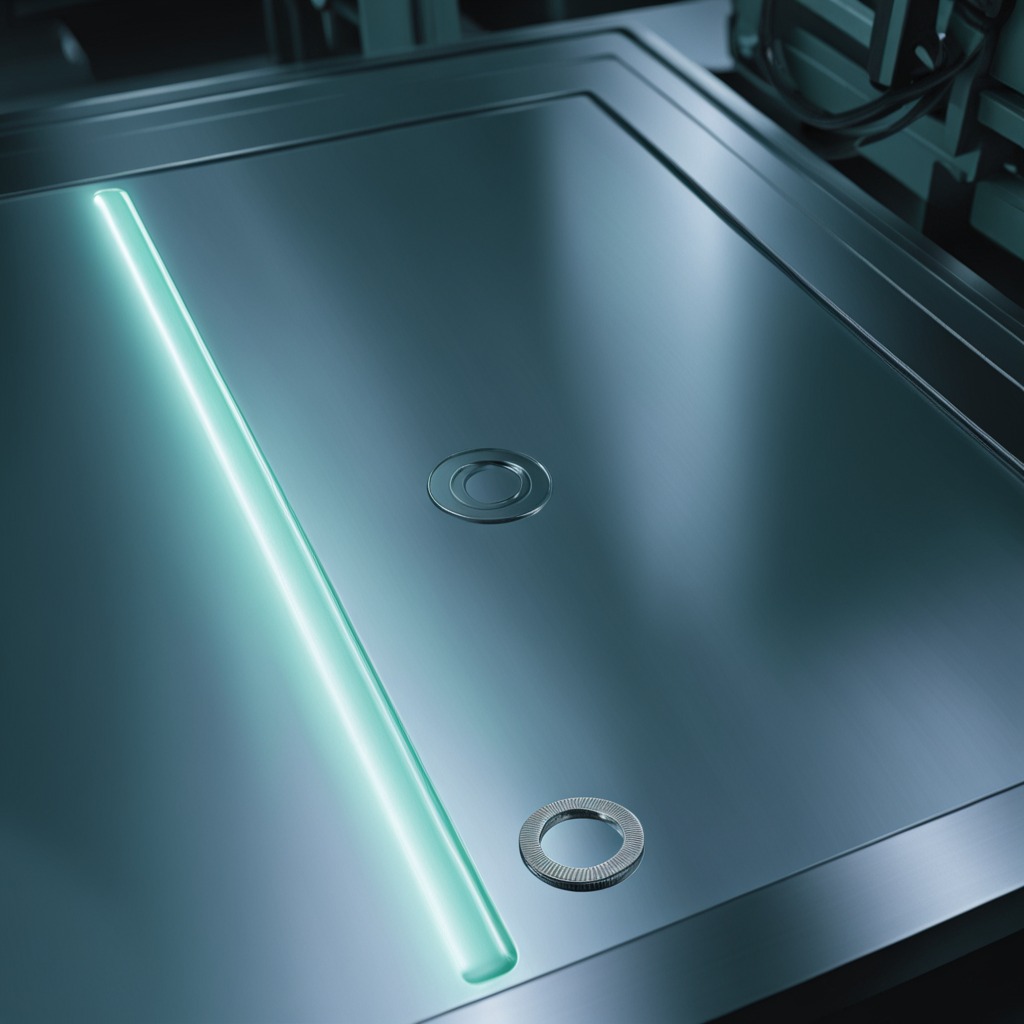
A flat metal washer is lying on the metal table.